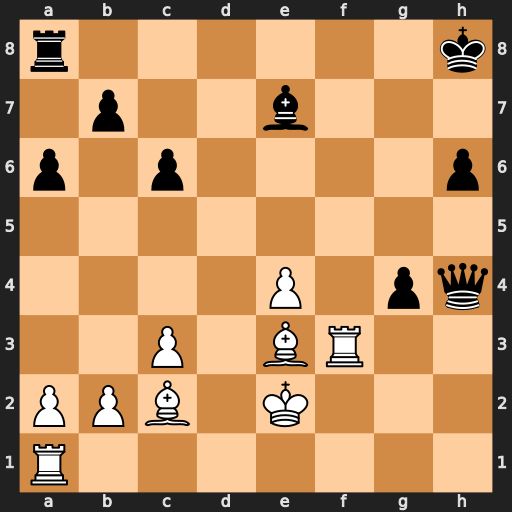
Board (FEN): r6k/1p2b3/p1p4p/8/4P1pq/2P1BR2/PPB1K3/R7
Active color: w
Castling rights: -
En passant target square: -
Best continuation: Bd4+ Kh7 Rf7+ Kg6 Raf1